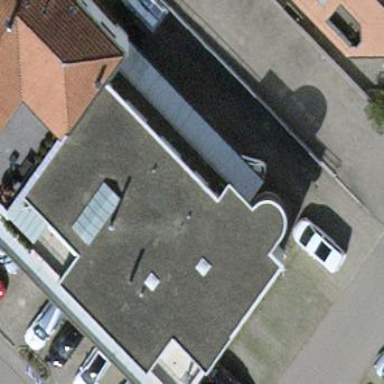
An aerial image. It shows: Building housing car repair shop.